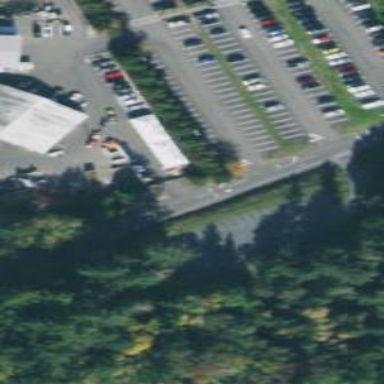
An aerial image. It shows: Parking area with gravel surface.